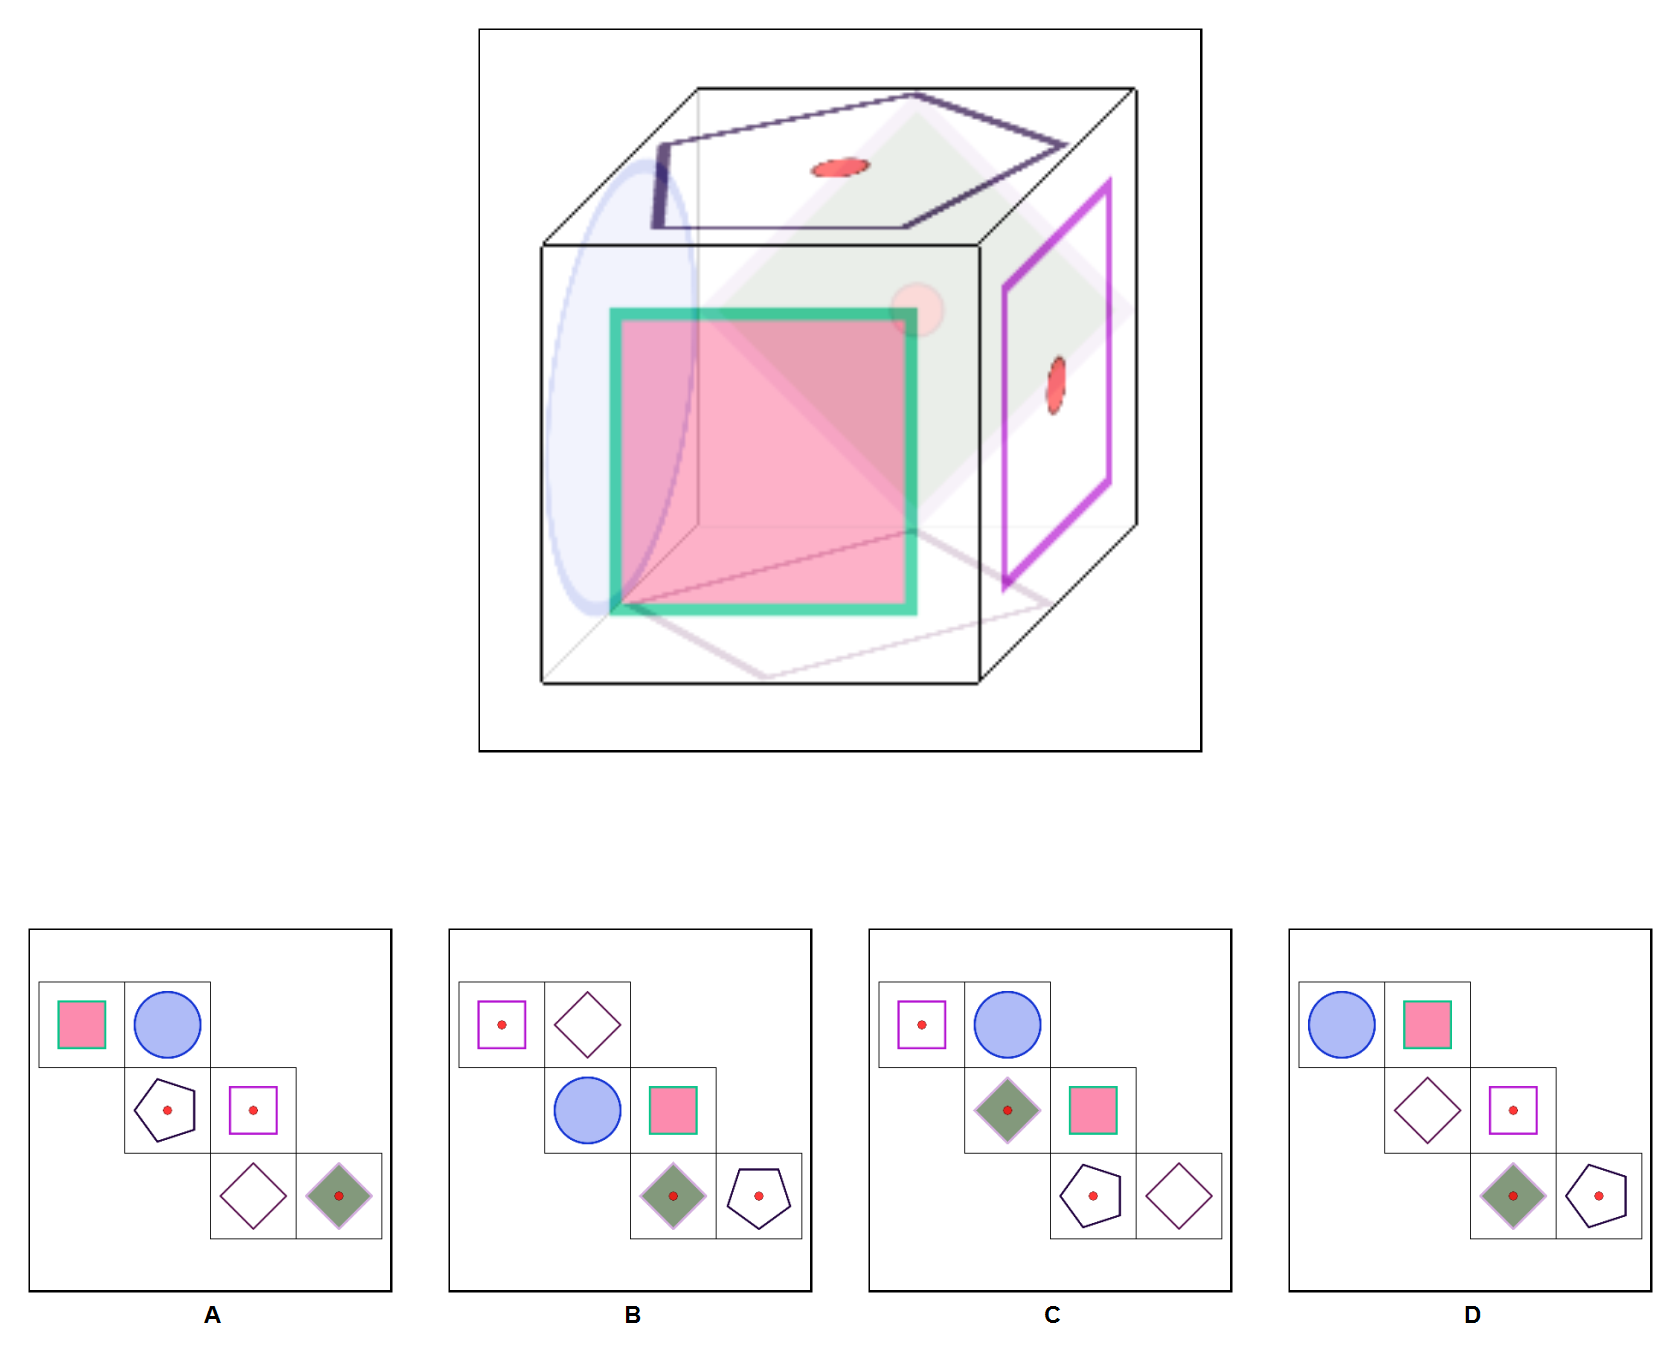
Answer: D